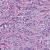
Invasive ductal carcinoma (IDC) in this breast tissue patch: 1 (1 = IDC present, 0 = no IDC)